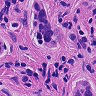
Metastatic tissue present: yes